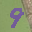
Label: 9